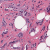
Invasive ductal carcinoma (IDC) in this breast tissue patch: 1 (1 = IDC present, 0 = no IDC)